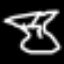
Label: hourglass